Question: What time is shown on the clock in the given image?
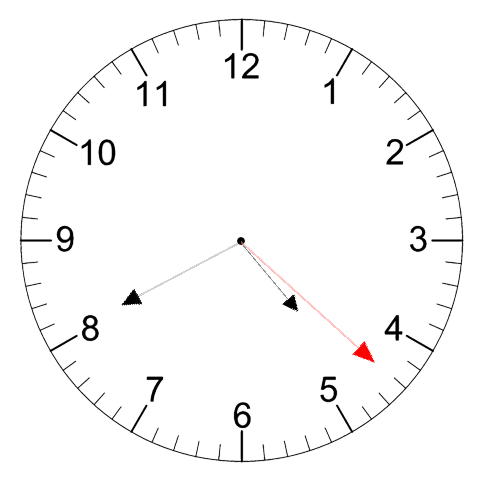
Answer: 04:40:22